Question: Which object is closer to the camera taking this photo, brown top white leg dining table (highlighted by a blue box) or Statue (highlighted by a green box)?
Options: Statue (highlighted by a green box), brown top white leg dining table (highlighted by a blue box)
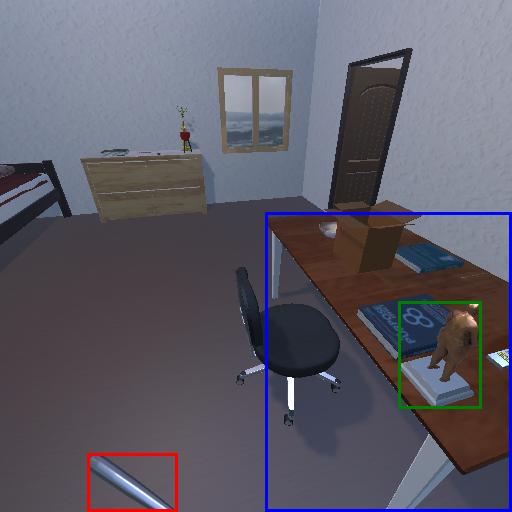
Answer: Statue (highlighted by a green box)